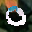
Label: 0